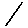
Label: line